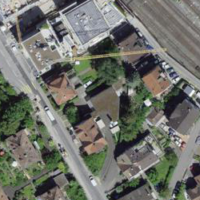
EUNIS habitat code: 57
Species observed at this site:
Fagus sylvatica